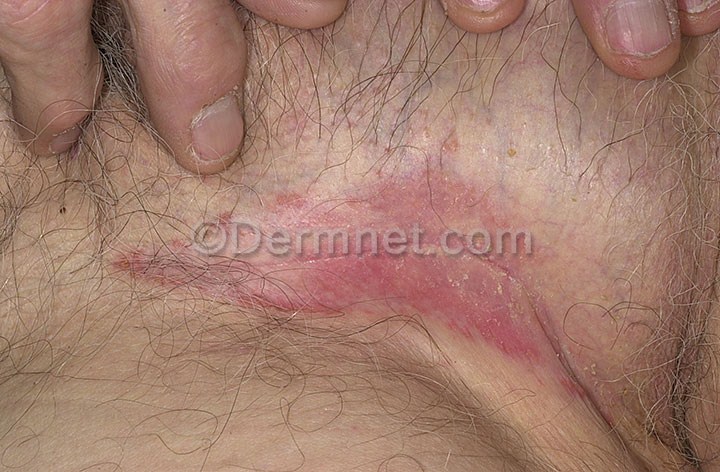
Disease: Tinea Ringworm Candidiasis and other Fungal Infections